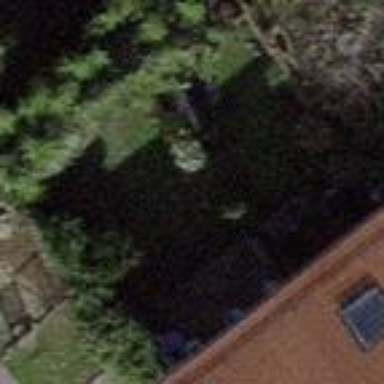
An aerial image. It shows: Garden enclosed by fence.